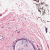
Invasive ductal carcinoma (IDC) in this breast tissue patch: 0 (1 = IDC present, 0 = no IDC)